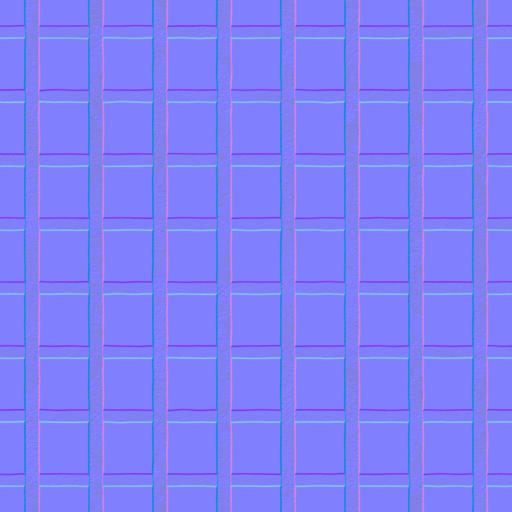
metal walkway steel